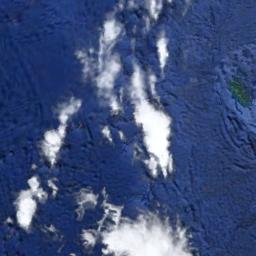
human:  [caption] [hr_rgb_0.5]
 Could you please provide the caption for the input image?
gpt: A thin cloud floats on the azure sea .

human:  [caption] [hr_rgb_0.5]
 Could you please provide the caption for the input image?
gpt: White clouds on blue sea .

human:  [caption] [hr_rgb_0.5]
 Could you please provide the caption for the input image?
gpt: The white cloud is above blue sea and green island .

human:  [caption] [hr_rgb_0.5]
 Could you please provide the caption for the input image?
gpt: The cumulus clouds are located above the surface of the sea and a island is at sea .

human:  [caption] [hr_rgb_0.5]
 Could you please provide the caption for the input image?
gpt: There are some pieces of white clouds over a blue sea .